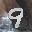
Label: 9